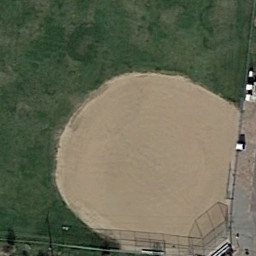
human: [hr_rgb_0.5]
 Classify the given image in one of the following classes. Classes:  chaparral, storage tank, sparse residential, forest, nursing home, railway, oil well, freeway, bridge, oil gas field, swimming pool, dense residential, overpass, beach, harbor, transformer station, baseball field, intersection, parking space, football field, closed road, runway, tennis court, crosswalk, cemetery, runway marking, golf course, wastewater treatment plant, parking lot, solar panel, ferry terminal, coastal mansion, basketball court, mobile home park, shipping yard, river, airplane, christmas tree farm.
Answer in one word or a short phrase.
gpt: baseball field